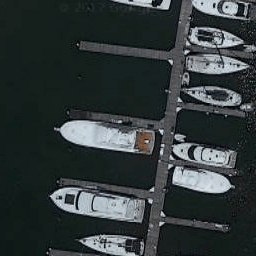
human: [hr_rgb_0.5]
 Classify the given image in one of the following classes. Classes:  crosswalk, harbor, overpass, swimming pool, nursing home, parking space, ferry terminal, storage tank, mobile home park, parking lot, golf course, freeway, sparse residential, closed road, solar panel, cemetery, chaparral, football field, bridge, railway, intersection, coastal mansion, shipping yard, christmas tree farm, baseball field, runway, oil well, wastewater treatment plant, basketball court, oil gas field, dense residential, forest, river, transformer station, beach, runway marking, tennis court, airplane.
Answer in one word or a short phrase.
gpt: harbor